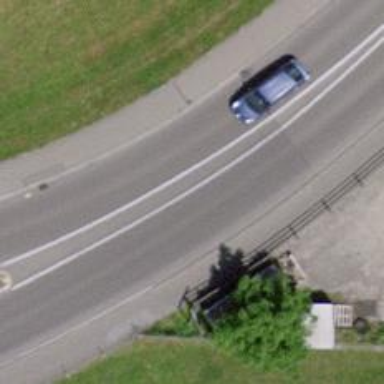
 accompanied by sidewalks on both sides with asphalt surfacing."